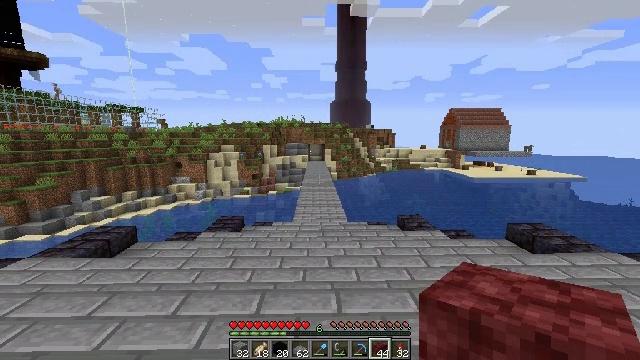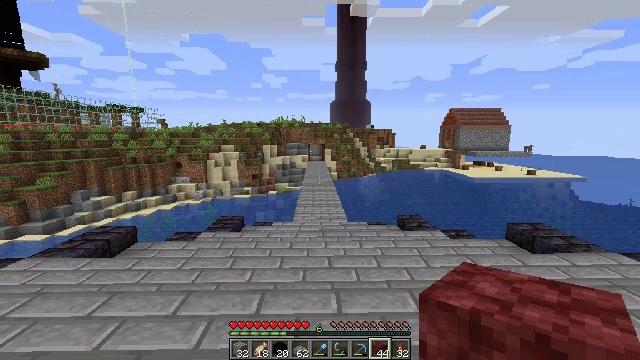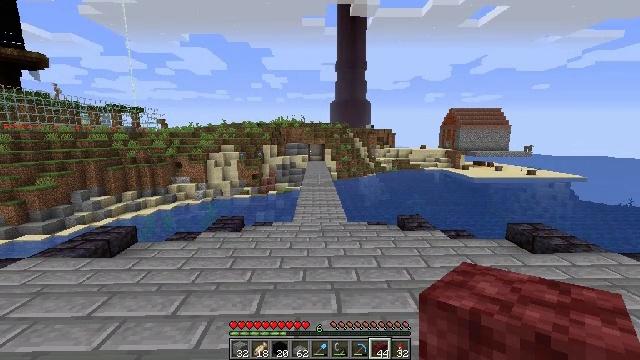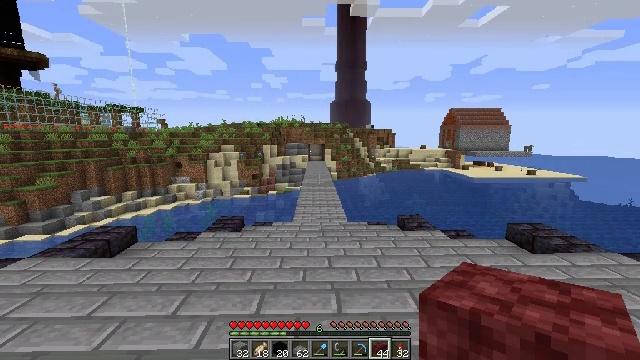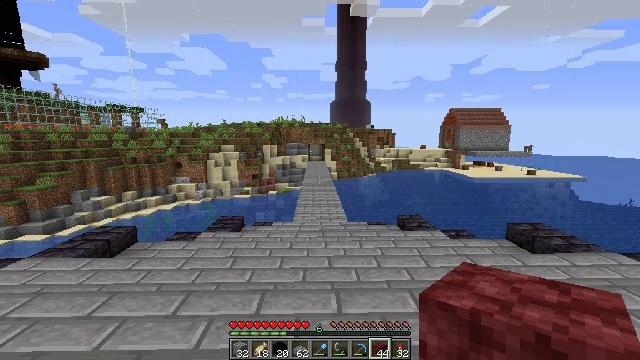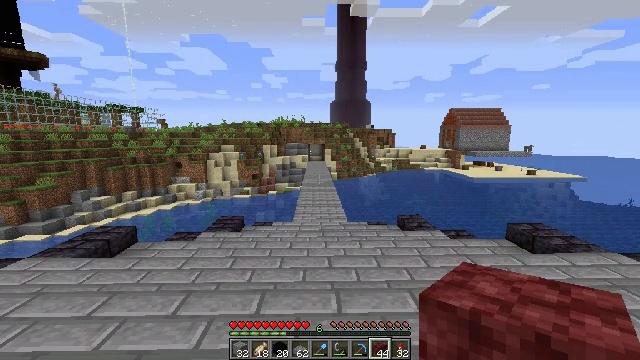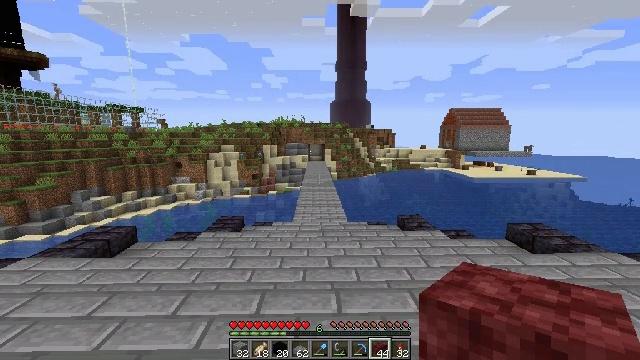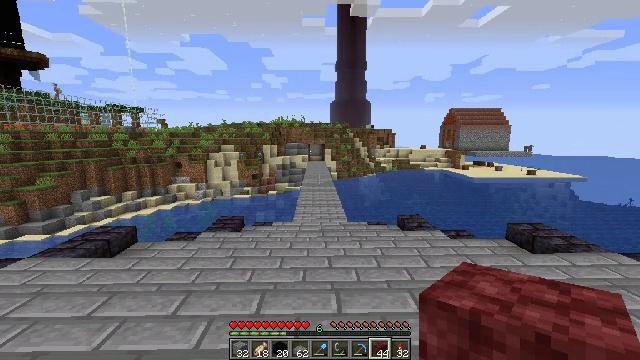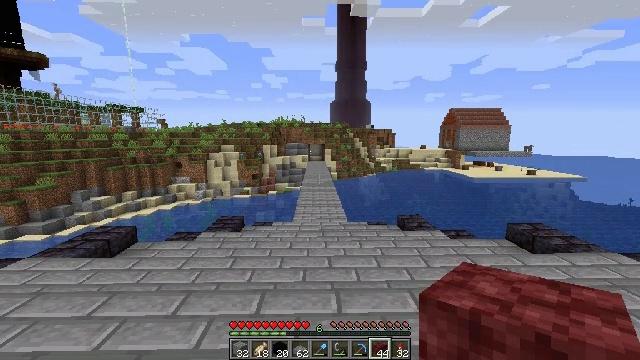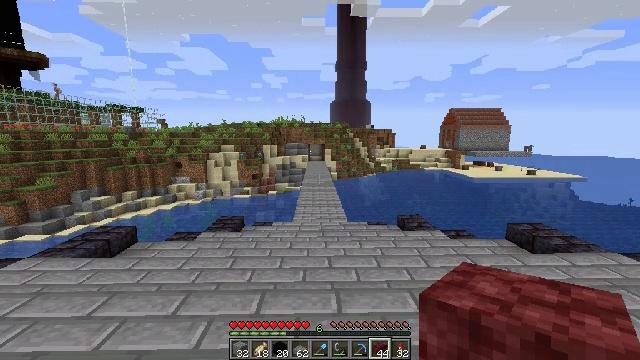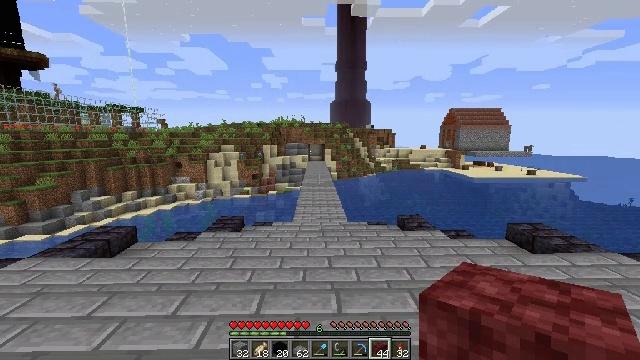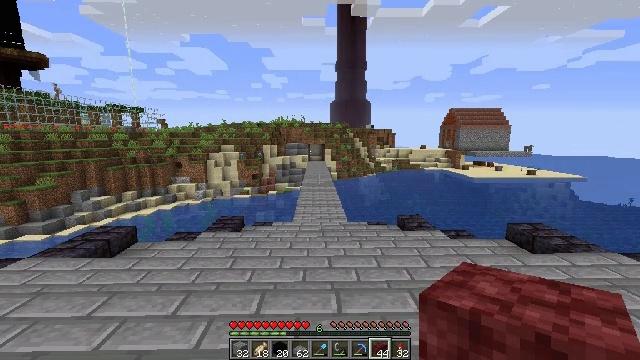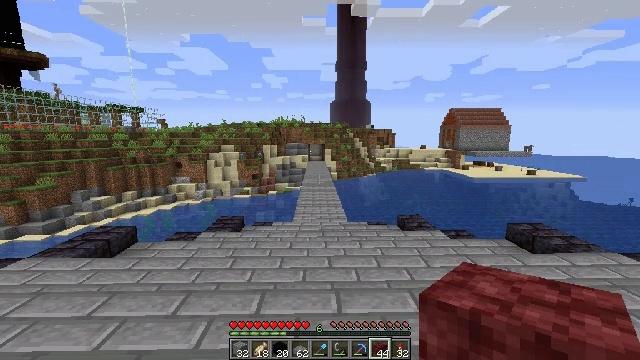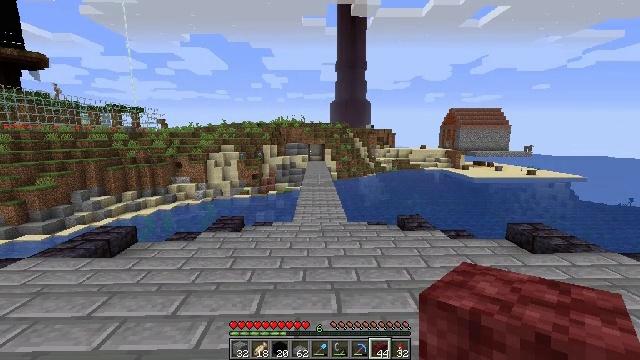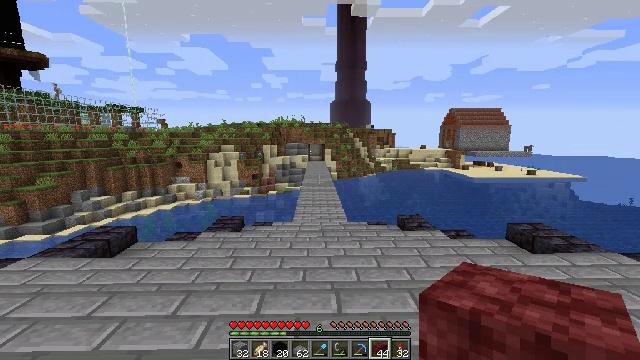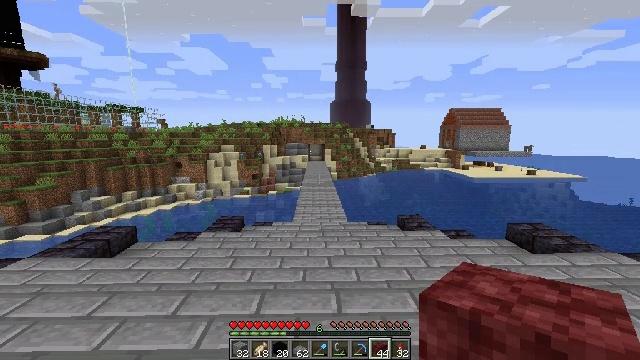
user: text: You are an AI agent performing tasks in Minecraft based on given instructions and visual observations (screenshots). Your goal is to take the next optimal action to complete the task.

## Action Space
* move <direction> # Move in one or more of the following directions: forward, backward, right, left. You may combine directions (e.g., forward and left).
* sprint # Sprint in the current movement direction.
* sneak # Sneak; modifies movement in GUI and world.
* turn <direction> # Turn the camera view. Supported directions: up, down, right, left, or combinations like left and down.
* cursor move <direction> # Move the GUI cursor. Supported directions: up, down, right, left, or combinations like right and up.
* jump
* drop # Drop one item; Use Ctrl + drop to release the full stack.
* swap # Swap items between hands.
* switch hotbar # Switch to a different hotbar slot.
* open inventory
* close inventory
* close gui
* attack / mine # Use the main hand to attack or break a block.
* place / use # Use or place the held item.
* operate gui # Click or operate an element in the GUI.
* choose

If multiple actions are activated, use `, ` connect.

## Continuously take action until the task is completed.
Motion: motion action
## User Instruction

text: Open the crafting table to craft white concrete powder.
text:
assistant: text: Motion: no_op
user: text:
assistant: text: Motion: no_op
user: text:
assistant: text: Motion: no_op
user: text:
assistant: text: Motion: no_op
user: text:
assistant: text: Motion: no_op
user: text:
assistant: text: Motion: no_op
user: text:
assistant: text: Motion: no_op
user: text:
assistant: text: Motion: no_op
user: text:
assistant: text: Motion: no_op
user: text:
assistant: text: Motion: no_op
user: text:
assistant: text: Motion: no_op
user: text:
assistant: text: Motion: no_op
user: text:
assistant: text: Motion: no_op
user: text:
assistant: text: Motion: no_op
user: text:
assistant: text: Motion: no_op
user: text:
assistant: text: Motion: no_op
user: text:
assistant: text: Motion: no_op
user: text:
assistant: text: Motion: no_op
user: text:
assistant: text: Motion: no_op
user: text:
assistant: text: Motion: no_op
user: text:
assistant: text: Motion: no_op
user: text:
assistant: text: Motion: no_op
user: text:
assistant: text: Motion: no_op
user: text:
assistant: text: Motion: no_op
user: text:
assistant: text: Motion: no_op
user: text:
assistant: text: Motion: no_op
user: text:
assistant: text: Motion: no_op
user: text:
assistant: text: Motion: no_op
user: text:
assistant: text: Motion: no_op
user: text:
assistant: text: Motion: no_op